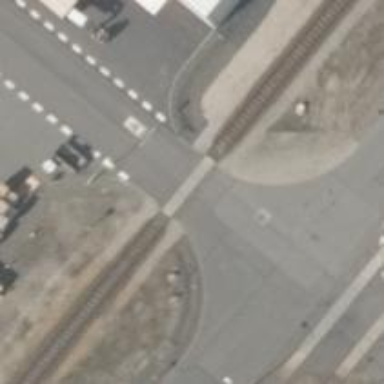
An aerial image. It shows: Level crossing along the railway.